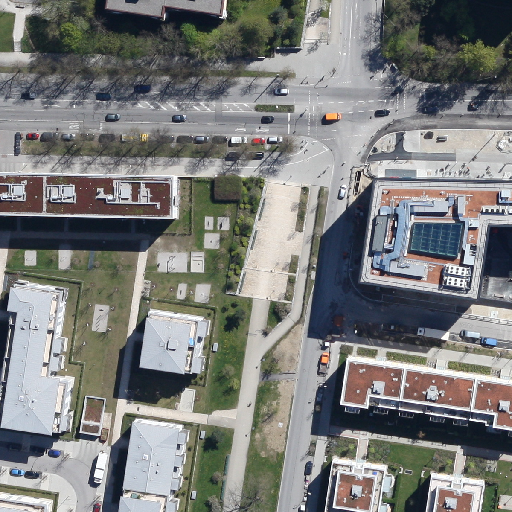
Referring expression: road